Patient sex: F
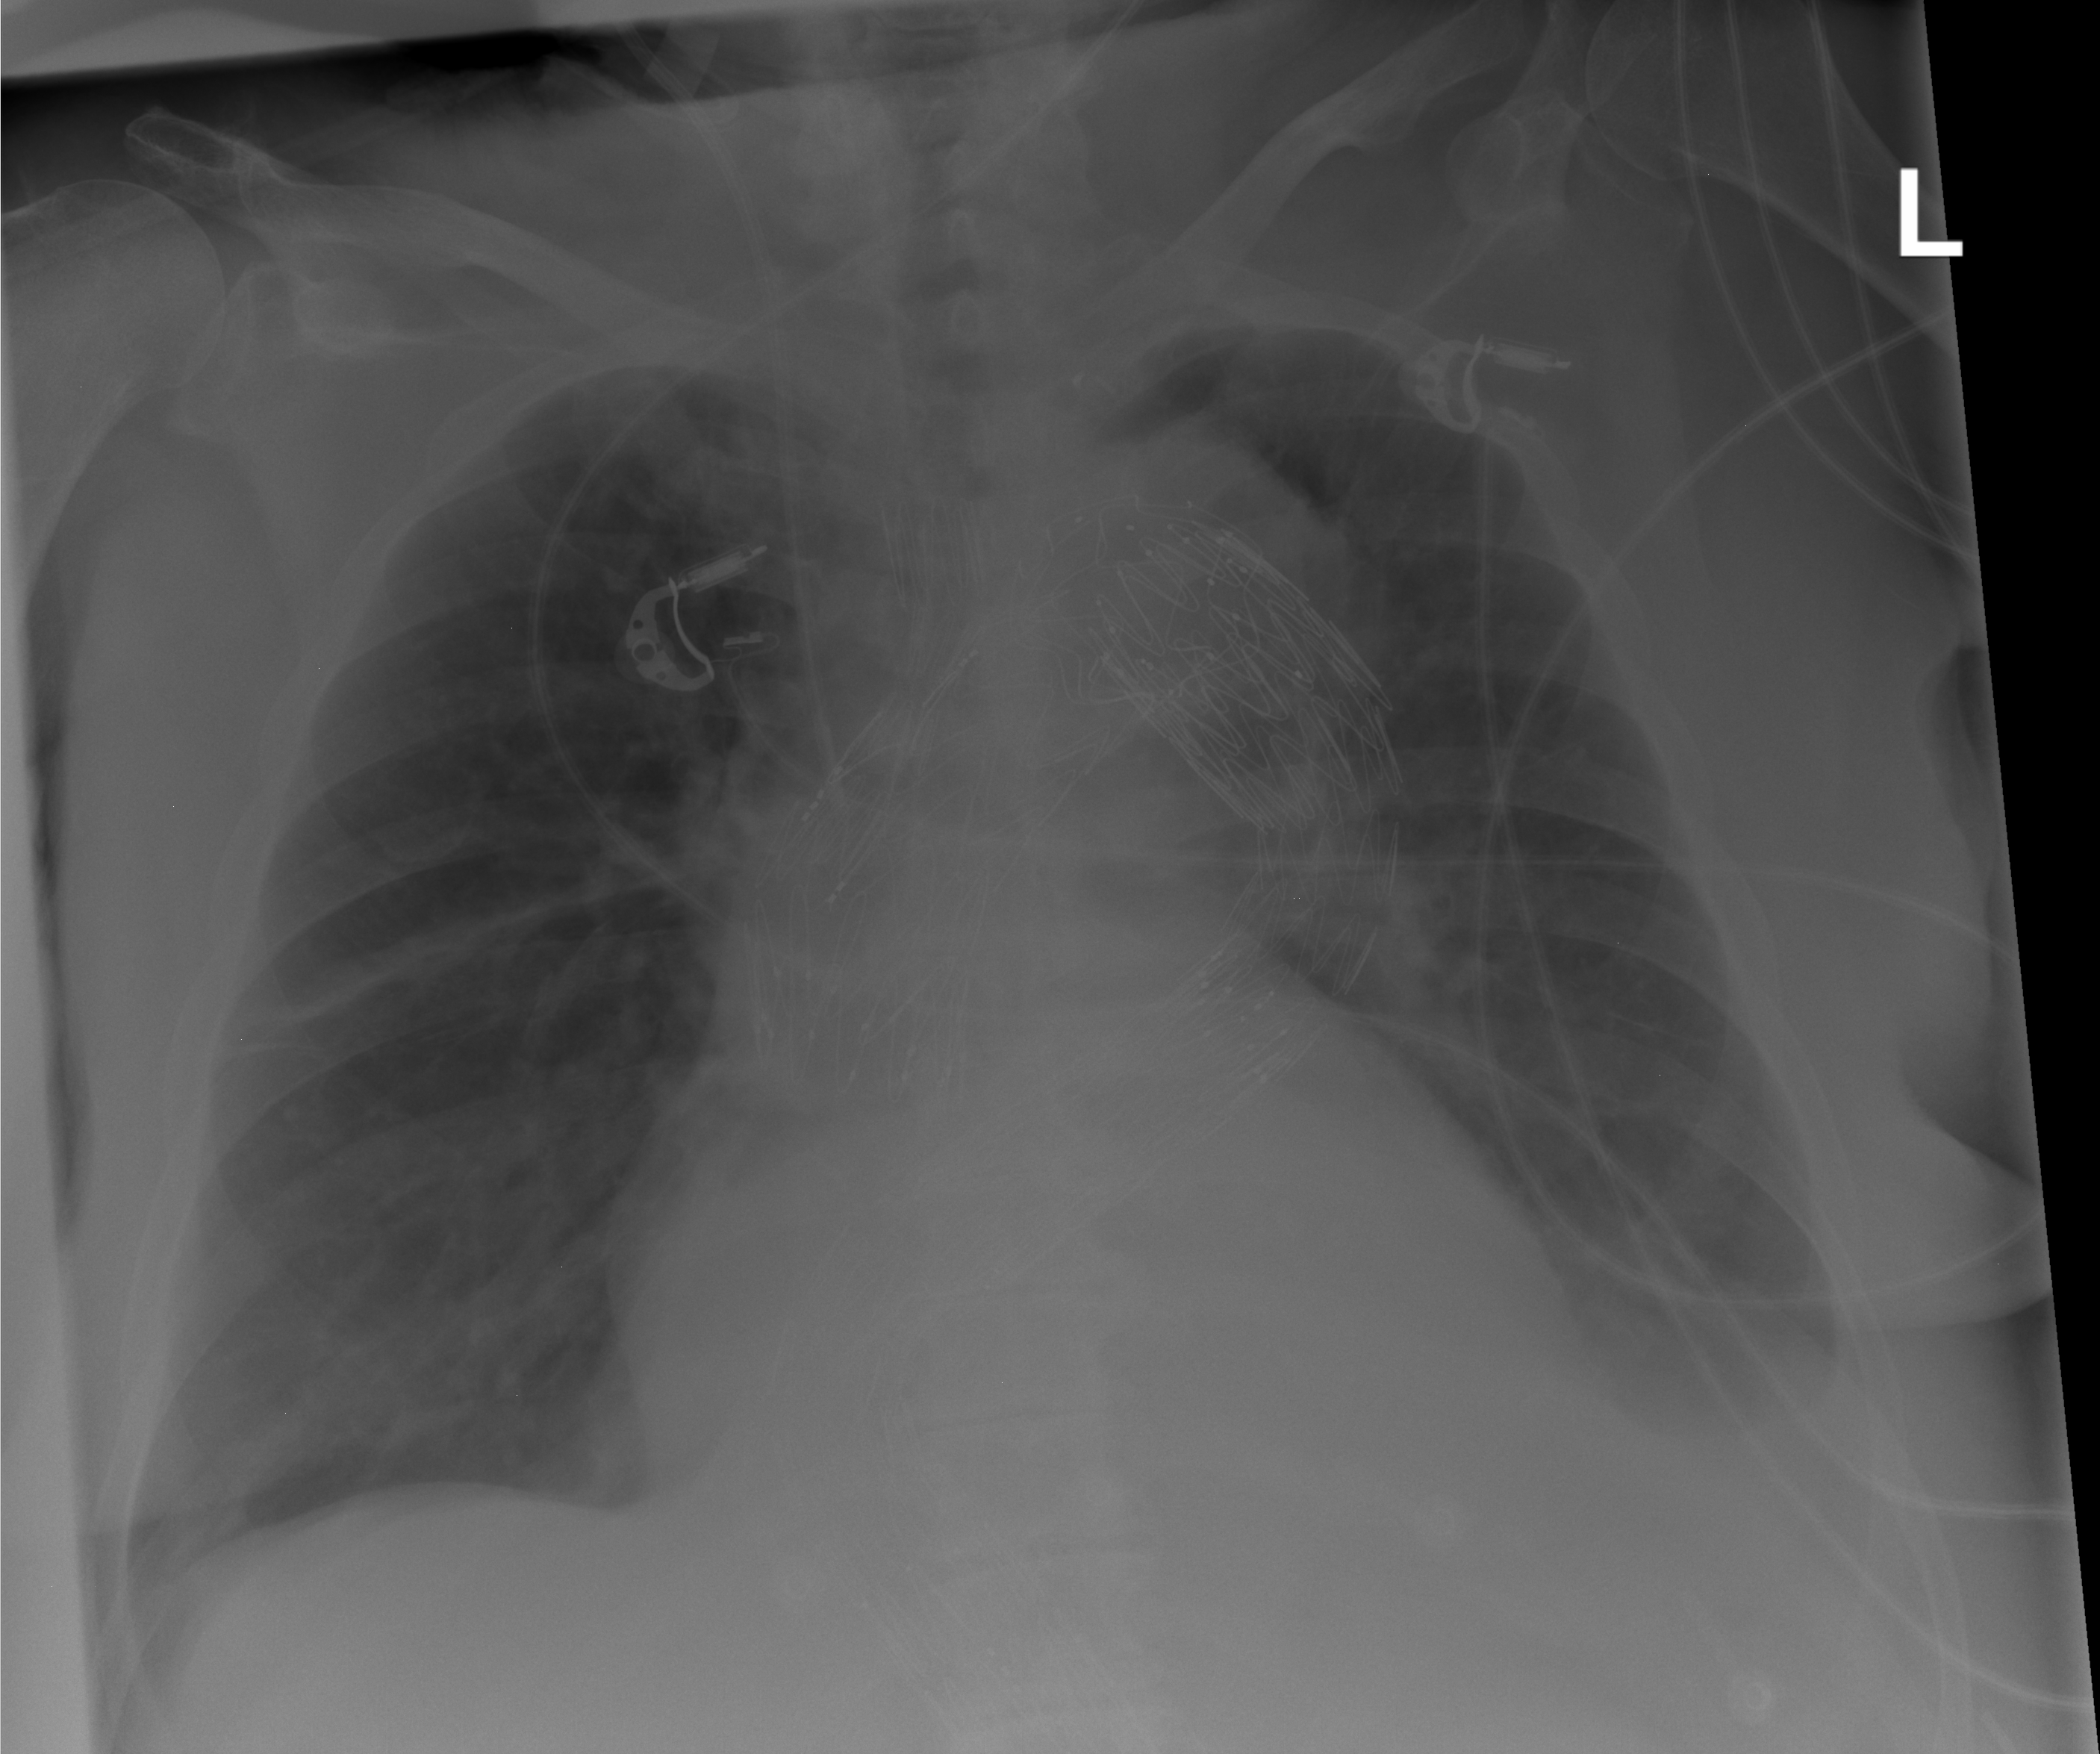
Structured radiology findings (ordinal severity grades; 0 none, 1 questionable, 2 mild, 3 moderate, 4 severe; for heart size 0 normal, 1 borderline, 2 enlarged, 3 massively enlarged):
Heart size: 2
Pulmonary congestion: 0
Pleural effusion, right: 0
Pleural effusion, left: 2
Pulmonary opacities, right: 0
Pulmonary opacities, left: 0
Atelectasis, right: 0
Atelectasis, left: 2